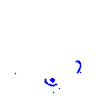
Particle: kaon